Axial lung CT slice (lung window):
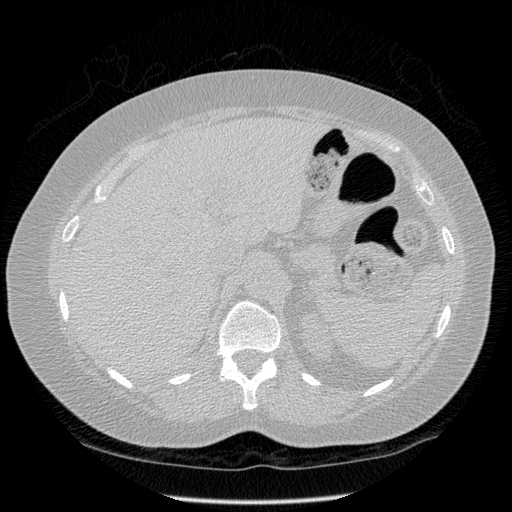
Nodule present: no